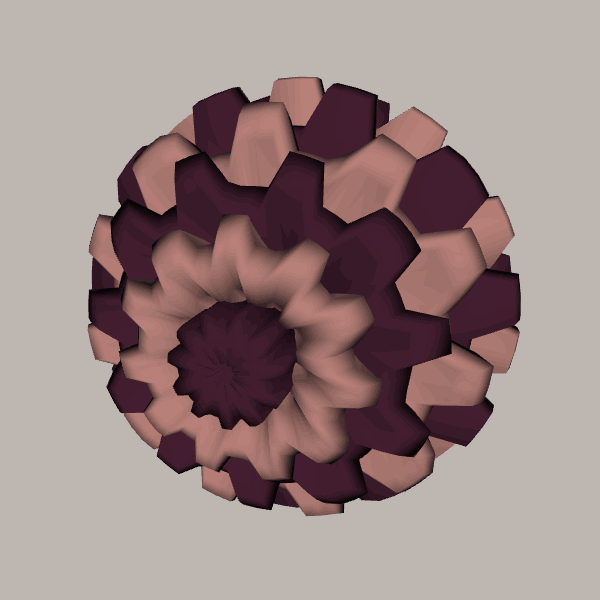
Background: light